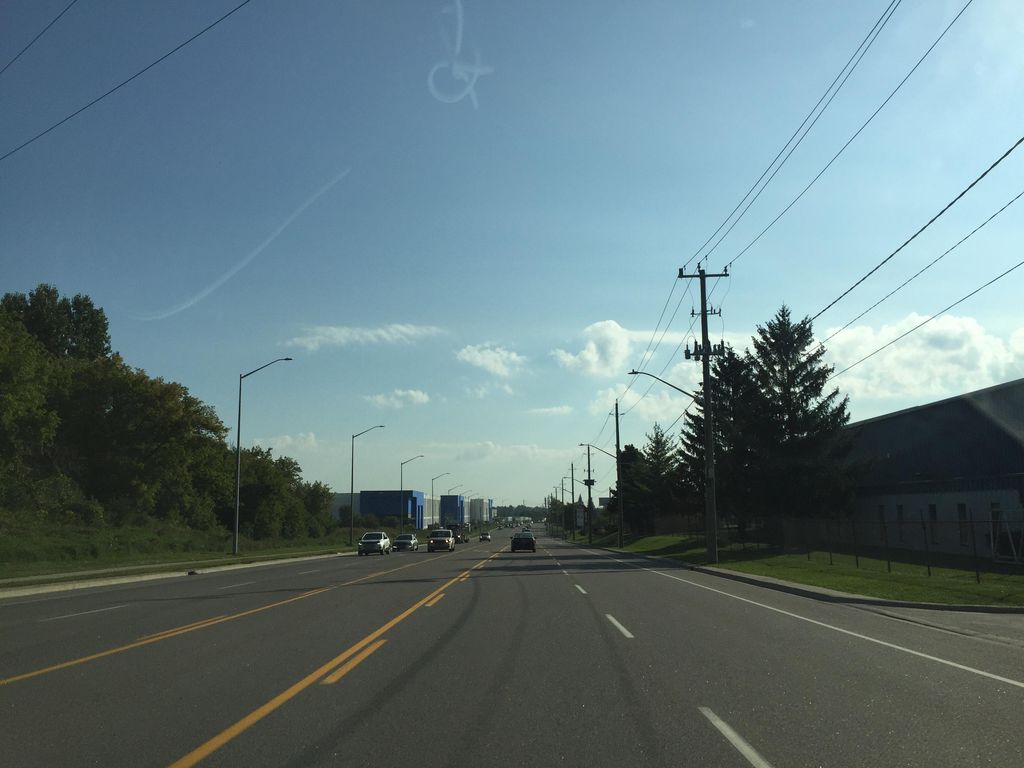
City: kitchener-waterloo